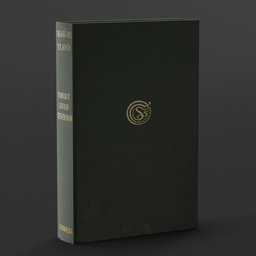
Label: tools